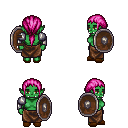
a pixel art fantasy rpg character, female body template, orc, green skin, steel arm armor, robe skirt, pink ponytail hairstyle, brown slippers, shield, four views (front, back, left, right), 2x2 character sprite sheet, small pixel art, hard edges, no anti-aliasing